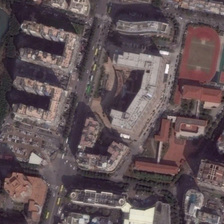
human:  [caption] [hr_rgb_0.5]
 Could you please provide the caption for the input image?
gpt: we can see buildings and a sports court in this commercial area .

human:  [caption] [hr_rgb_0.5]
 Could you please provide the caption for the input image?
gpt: in the blocks  we can see a school near the office buildings and a residential building near a park .

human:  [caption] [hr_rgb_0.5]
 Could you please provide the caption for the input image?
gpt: the trapezoid commercial is next to the playground .

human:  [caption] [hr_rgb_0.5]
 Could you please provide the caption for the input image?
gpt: the trapezoid commercial is next to the playground .

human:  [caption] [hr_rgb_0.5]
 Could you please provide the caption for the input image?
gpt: many buildings and a playground are in a commercial area .